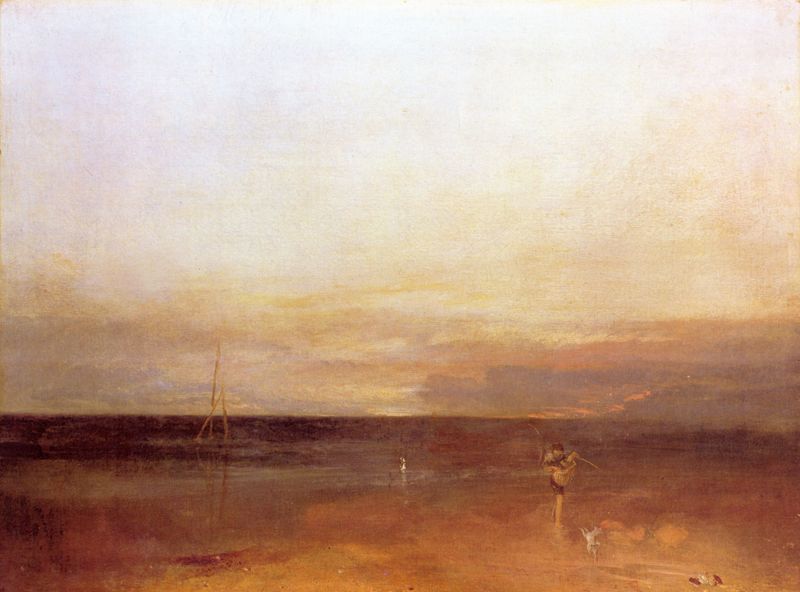
Titel: Der Abendstern
Künstler: William Turner
Standort: London
Institution: Tate Gallery
Schlagwörter: blau, gemälde, himmel, mann, meer, schatten, vogel, wasser, weiß, wolken, gelb, landschaft, mädchen, ocker, sand, see, ufer, abend, braun, grau, hell, hintergrund, holz, licht, orange, schwarz, ölbild, hund, rot, schleier, tier, tiere, wolke, beige, malerei, hose, mensch, stein, dämmerung, ferne, horizont, natur, schilf, sonnenaufgang, spiegelung, vögel, weite, gewässer, sonne, boden, figur, kind, person, england, rosa, boot, stock, hündchen, schiff, segel, segelboot, seicht, strand, wellen, ruhe, ente, studie, fischer, mast, segelschiff, düne, farben, lila, nebel, sonnenuntergang, violett, masten, stille, romantik, flut, möwe, möwen, pfahle, turner, blue, red, white, black, dark, empty, golden, grey, painting, woman, yellow, korb, pink, brown, stimmung, junge, abendrot, leuchten, impression, ebbe, stangen, helligkeit, pfahl, schlick, watt, strich, sad, angel, cloud, clouds, man, sky, tree, wanderer, rotbraun, boat, field, girl, lake, landscape, ocean, sea, ship, shore, water, horizon, reflektion, sun, boy, child, maste, grass, light, river, muscheln, frame, bird, dog, wanderung, zweifarbig, reuse, beach, dead, angler, happy, human, botte, feucht, animal, william, pond, bare, lanscape, seebild, ragend, seaside, sunset, minimal, fishing, dawn, sunrise, william turner, fog, land, mist, outdoor, muschelsammler, tuner, verschwimmen, englische kunst, himmelragend, muschelsammlerin, schifff, schnackensamlerin, schneckensammler, barren, dead tree, stick, monochromatic, chicken, glow, soft, bag, bauer, warm, spaziergang, teich, fisher, quiet, ducks, desolate, duck, waterscape, collecting, beack, öicht, drown, #malerei, ge, worm, sunride, sog, horrizone, ladiy, fischerstelzen, soft colours, 세피아 색의 풍경화이다, 바구니를 들고있는 사람이 있다, 노을이 지는 바닷가의 풍경처럼 보인다, 강아지 한마리가 주인으로 보이는 사람 옆에 있는 것 처럼 보인다